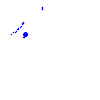
Particle: kaon